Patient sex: M
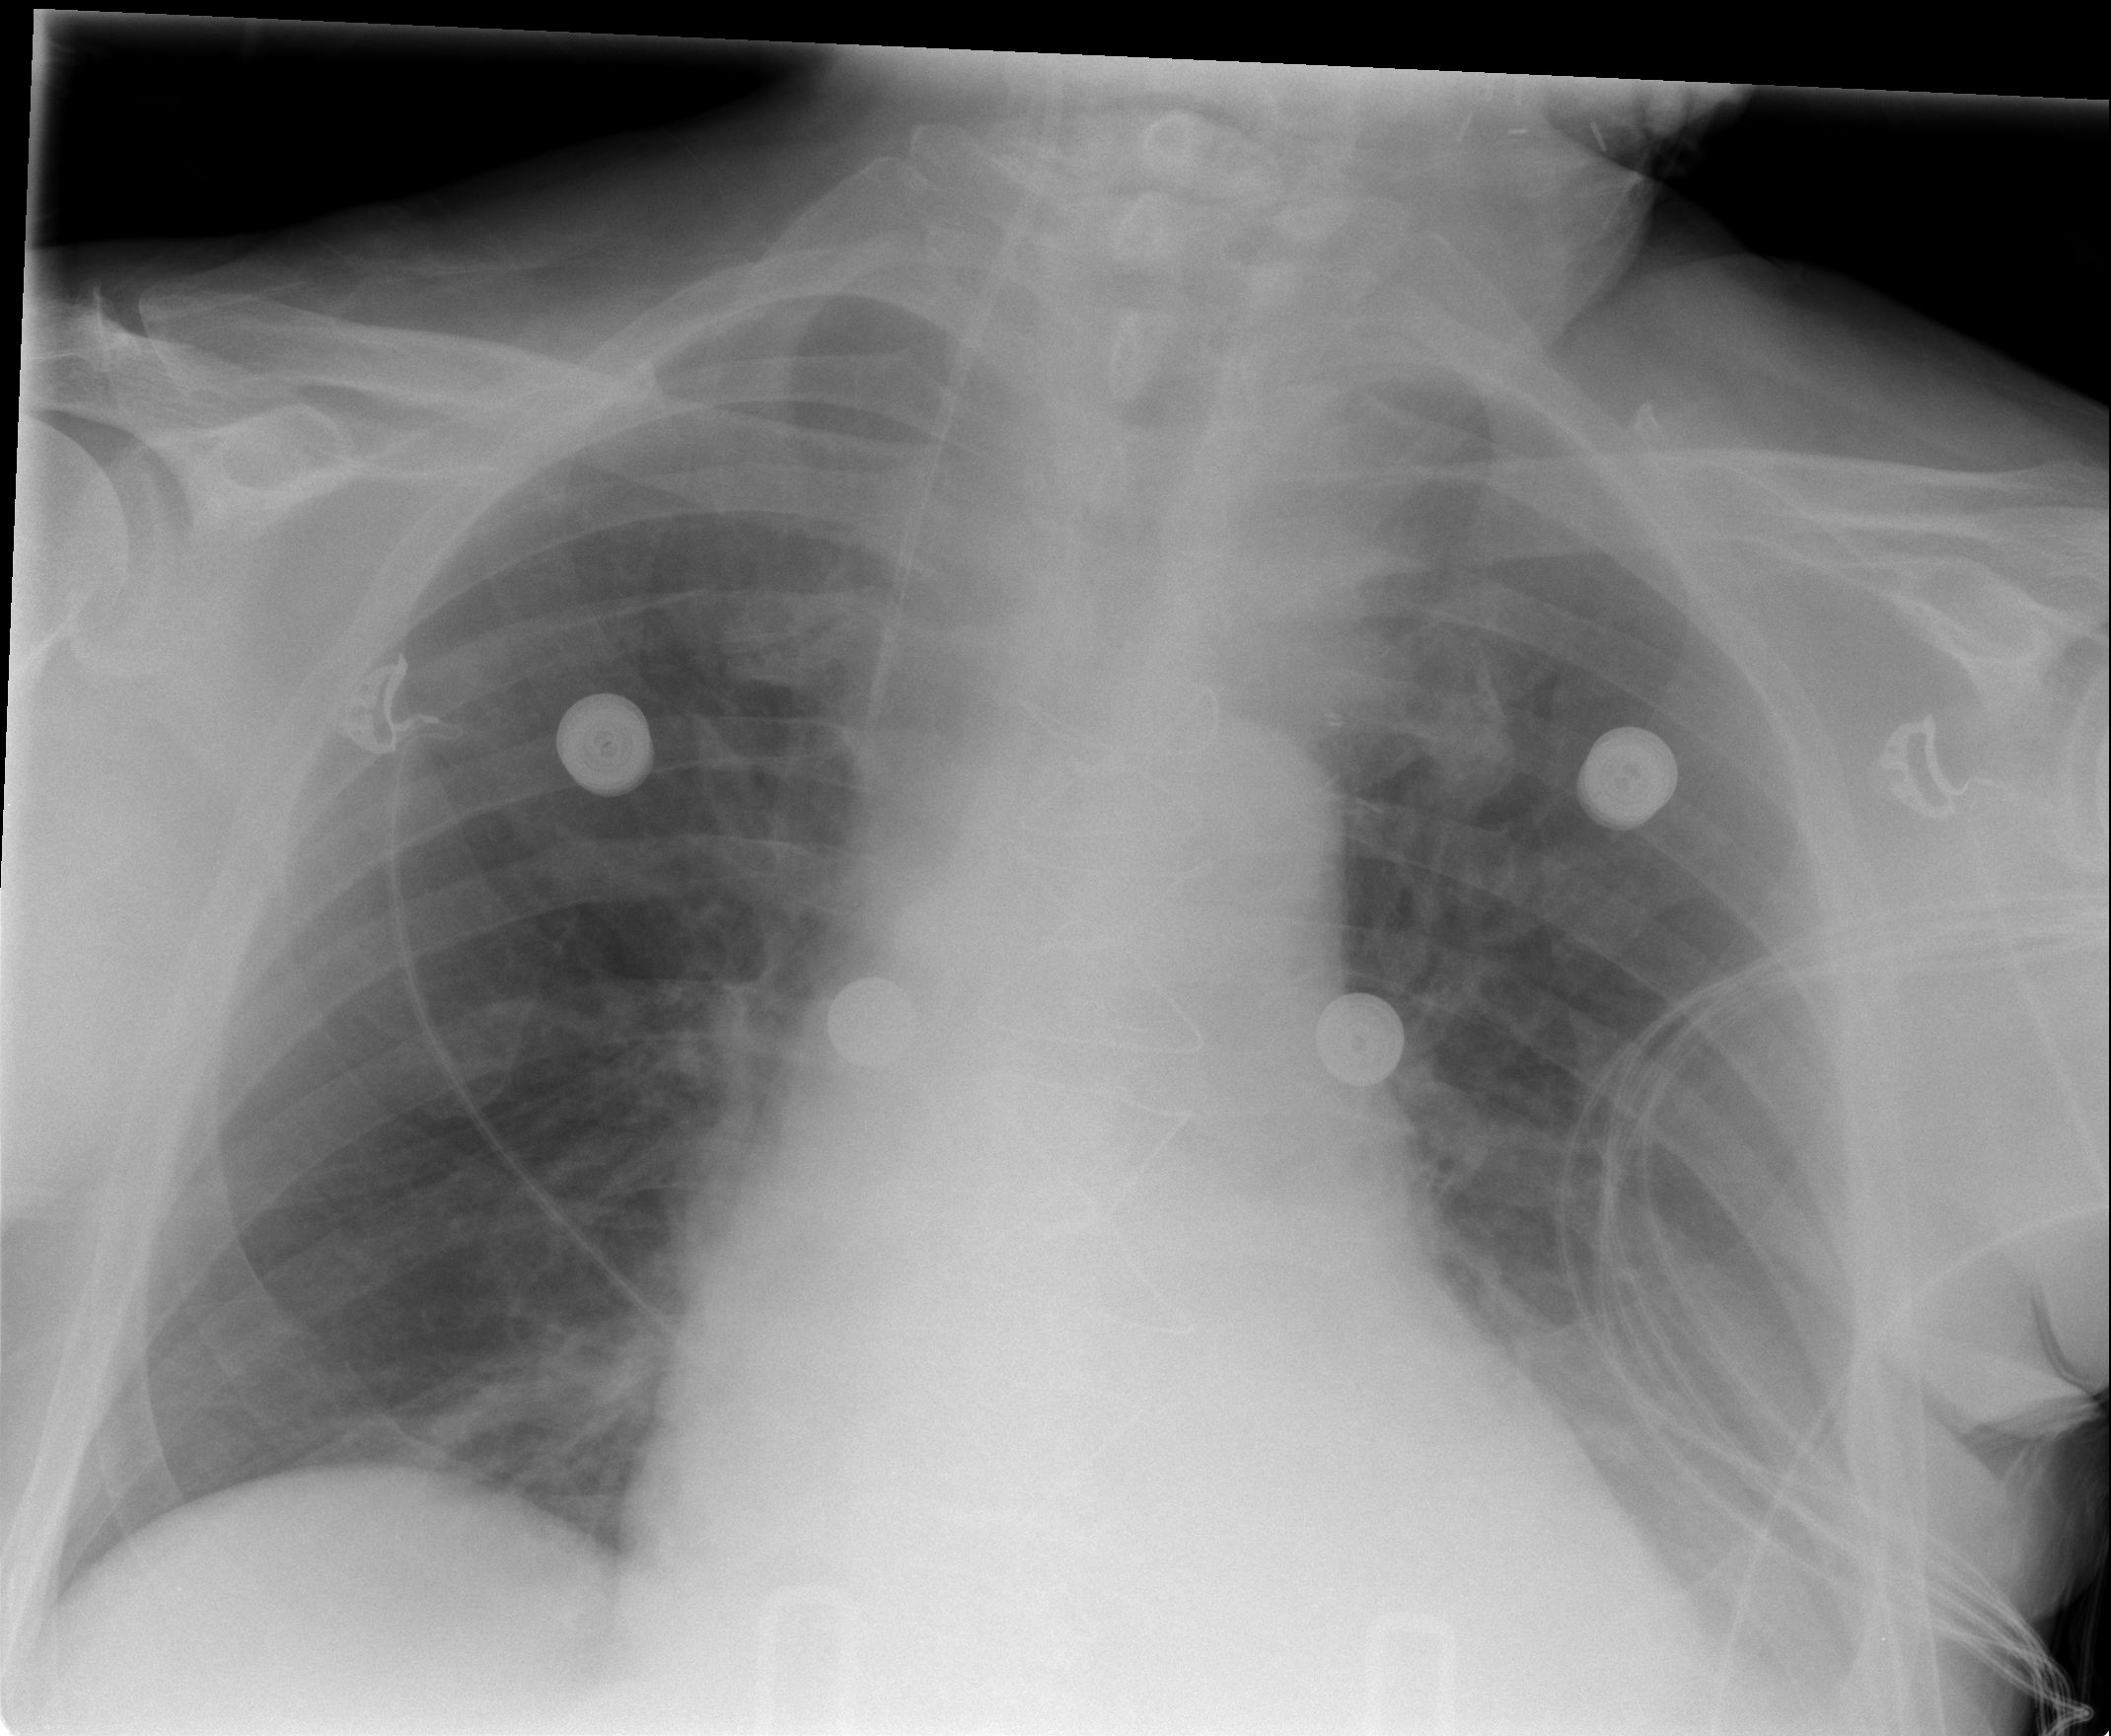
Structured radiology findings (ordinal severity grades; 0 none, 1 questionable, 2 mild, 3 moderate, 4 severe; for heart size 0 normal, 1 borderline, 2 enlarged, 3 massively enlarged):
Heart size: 1
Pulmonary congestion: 0
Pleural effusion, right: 0
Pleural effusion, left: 2
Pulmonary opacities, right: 0
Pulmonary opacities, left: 0
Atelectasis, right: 0
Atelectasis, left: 0